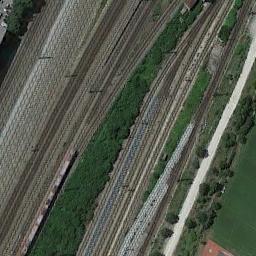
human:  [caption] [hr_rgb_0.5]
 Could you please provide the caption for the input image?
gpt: These railways have no trains on the railways and a lawn is on one side of the railways .

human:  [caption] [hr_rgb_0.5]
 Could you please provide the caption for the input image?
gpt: There are several towering trees on one side of the railway .

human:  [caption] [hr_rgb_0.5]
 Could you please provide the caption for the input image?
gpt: The railway is next to some trees and grass .

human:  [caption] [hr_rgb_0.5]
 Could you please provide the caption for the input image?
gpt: Many trees are beside the railway .

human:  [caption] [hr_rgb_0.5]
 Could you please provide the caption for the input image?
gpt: There are some green meadows beside the railway .